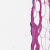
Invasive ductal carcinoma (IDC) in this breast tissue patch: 0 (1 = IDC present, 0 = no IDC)